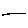
Label: line